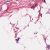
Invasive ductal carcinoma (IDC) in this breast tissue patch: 0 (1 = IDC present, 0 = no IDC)